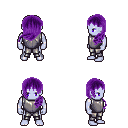
a pixel art fantasy rpg character, male body template, dark elf, purple skin, steel chest armor, metal pants, purple left-swept hairstyle, four views (front, back, left, right), 2x2 character sprite sheet, small pixel art, hard edges, no anti-aliasing